Interaction volume radius: 10 \u00c5
Interaction volume height: 30 \u00c5
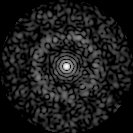
Disorder parameter: 0.8398